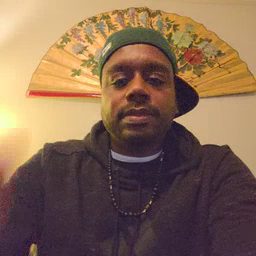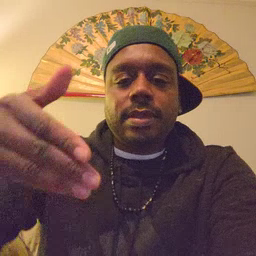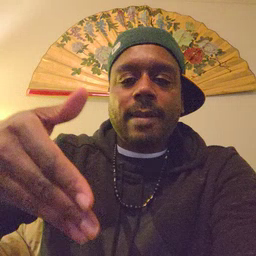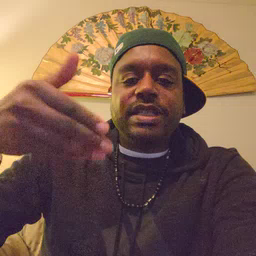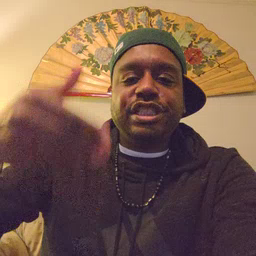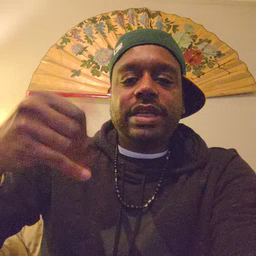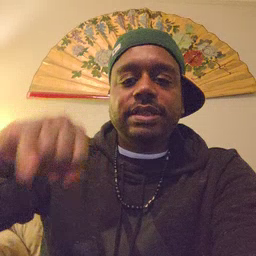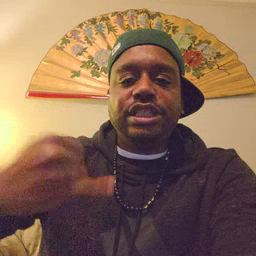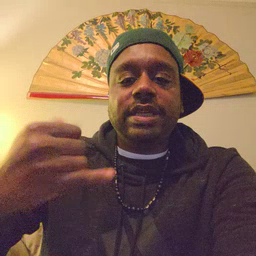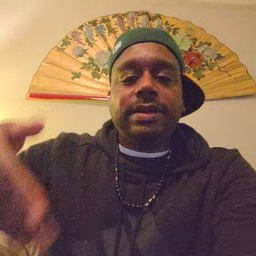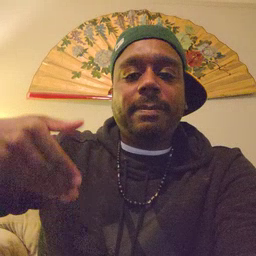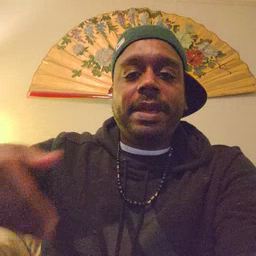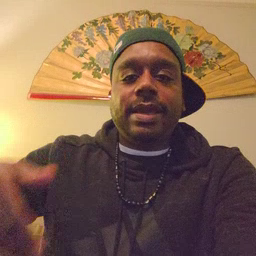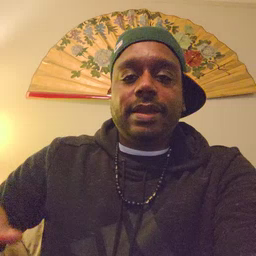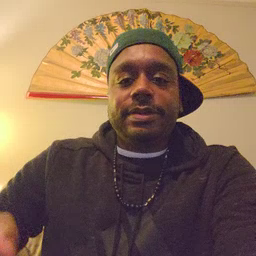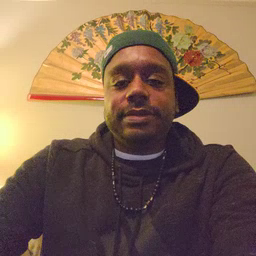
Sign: jeans